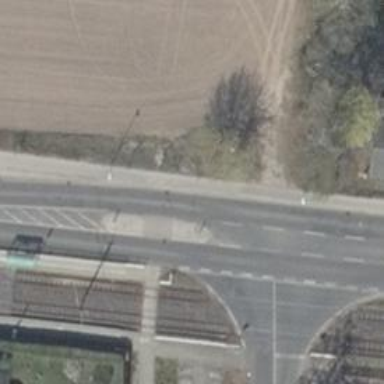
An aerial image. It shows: Unmarked crossing with pedestrian island. The crossing includes traffic calming island.